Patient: sex F, age 54
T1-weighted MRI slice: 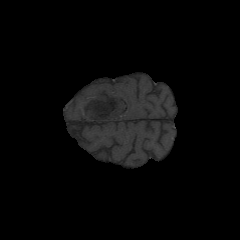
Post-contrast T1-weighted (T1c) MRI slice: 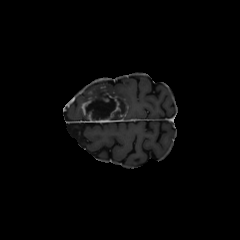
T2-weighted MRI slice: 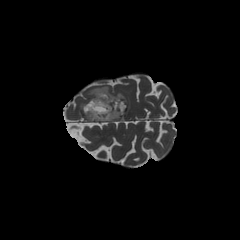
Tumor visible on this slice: yes
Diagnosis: Glioblastoma, IDH-wildtype
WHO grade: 4